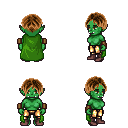
a pixel art fantasy rpg character, female body template, orc, green skin, green cape, gold greaves, brown parted hairstyle, leather bracers, maroon shoes, four views (front, back, left, right), 2x2 character sprite sheet, small pixel art, hard edges, no anti-aliasing